Question: Good day.
I have an form witch displays all the information from my DB with the id the user selected, i then have a button that sends the data with phpmailer to the selected users email. In this information i have images that is uploaded to my server and the file path to my DB.
What i can not figure out is how do i get the images/files to be sent with the email when the user hits the forward call button.
Please if you can guide me in the right direction as most of the post i have read is for single files/images and adding it straight from the directory.
My View
<URL>
Folder with Images
[
DB Images
<URL>
'''
My View
'''<div class="col-lg-12">
<ul class="gallery">
<?php foreach($files as $row):
$images = explode(',', $row->files);
foreach($images as $files):?>
<img src="<?= base_url() . "uploads/ob_images/$files"; ?>" width="250" height="250">
<?php endforeach; ?>
<?php endforeach; ?>
</ul>
</div>
</div>'''
My Controller
'''function forward_call($id){
$data = array(
'formTitle' => 'Forward Call',
'title' => 'Call Management'
);
$this->load->library('form_validation');
$this->form_validation->set_rules('call_attended_by', 'Call Attendad By', 'trim|required|callback_reason_for_update');
if ($this->form_validation->run() === FALSE)
{
$data['supplier'] = $this->admin_model->get_supplier_list();
$data['priority'] = $this->admin_model->get_priority_level();
$data['camera'] = $this->admin_model->get_camera();
$data["data"] = $this->admin_model->get_current_call('', '', $id);
$results = $this->admin_model->get_supplier_list();
$data['files'] = $this->admin_model->get_call_images($id);
$this->load->view('frame/header_view');
$this->load->view('frame/sidebar_nav_view');
$this->load->view('helpdesk/forward_call', $data);
}
else
{
$message = "Your assistants is needed with the following call.<br><br>
<ins>Call ID:</ins> ".$_POST['id'].";<br><br>
<ins>Date Call Was Logged At HTCC:</ins> ".$_POST['date_logged']."<br><br>
<ins>Date Acknowledged By Technician:</ins> ".$_POST['date_logged']."<br><br>
<ins>Technician:</ins> ".$_POST['call_attended_by']."<br><br>
<ins>Call Status:</ins> ".$_POST['call_status']."<br><br>
<ins>Call Status:</ins> ".$_POST['location']."<br><br>
<ins>Call Priority:</ins> ".$_POST['priority_level']."<br><br>
<ins>Type Of Equipment:</ins> ".$_POST['type_of_equipment']."<br><br>
<ins>Call Description:</ins> ".$_POST['call_description']."<br><br>
<ins>Fault Found:</ins> ".$_POST['fault_found']."<br><br>
If you need any futher assists please contact Helpdesk or ".$_POST['call_attended_by']."<br><br>
Thanks HTCC Helpdesk Team!!";
$subject = "HTCC Call Assistants";
$this->admin_model->send_call($message,$subject,$_POST['email']);
$this->admin_model->forwarded_call($id);
redirect( base_url('admin/open_call_list'));
}'''
forward call
'''function forwarded_call($id = 0)
{
//$this->load->helper('url');
$data = array(
'id' => $this->input->post('id'),
'call_attended_by' => $this->input->post('call_attended_by'),
'date_acknowledged_by_tech' => $this->input->post('date_acknowledged_by_tech'),
'priority' => $this->input->post('priority_level'),
'supplier' => $this->input->post('supplier1'),
'forwarded_to' => $this->input->post('supplier1'),
'technician_email' => $this->input->post('technician_email'),
'date_forwarded' => date("Y-m-d H:i:s"),
);
$message = "The call with ID".$_POST['id']." you have logged will be forwarded to ".$_POST['supplier1']." .<br><br>
If you need any futher assists please contact ".$_POST['call_attended_by']." or Helpdesk;<br><br>
Thanks HTCC Helpdesk Team!!";
$subject = "HTCC Helpdesk";
$this->admin_model->send_call($message,$subject,$_POST['user_email']);
$module = "Helpdesk";
$activity = "Call Forwarded".$data['supplier'];
$this->insert_log($activity, $module);
if ($id == 0) {
return $this->db->insert('tbl_calls', $data);
} else {
$this->db->where('id', $id);
return $this->db->update('tbl_calls', $data);
}
}'''
My Phpmailer
'''function send_call($message,$subject,$sendTo){
require_once APPPATH.'libraries/mailer/class.phpmailer.php';
require_once APPPATH.'libraries/mailer/class.smtp.php';
require_once APPPATH.'libraries/mailer/mailer_config.php';
include APPPATH.'libraries/mailer/template/template.php';
$mail = new PHPMailer(true);
$mail->IsSMTP();
try
{
$mail->SMTPDebug = 1;
$mail->SMTPAuth = true;
$mail->SMTPSecure = 'ssl';
$mail->Host = HOST;
$mail->Port = PORT;
$mail->Username = GUSER;
$mail->Password = GPWD;
$mail->SetFrom(GUSER, 'Helpdesk');
$mail->Subject = "DO NOT REPLY - ".$subject;
$mail->IsHTML(true);
$mail->WordWrap = 0;
$hello = '<h1 style="color:#333;font-family:Helvetica,Arial,sans-serif;font-weight:300;padding:0;margin:10px 0 25px;text-align:center;line-height:1;word-break:normal;font-size:38px;letter-spacing:-1px">Hello Team, &#9786;</h1>';
$thanks = "<br><br><i>This is autogenerated email please do not reply.</i><br/><br/>Thanks,<br/>Helpdesk<br/><br/>";
$body = $hello.$message.$thanks;
$mail->Body = $header.$body.$footer;
$mail->AddAddress($sendTo);
if(!$mail->Send()) {
$error = 'Mail error: '.$mail->ErrorInfo;
return array('status' => false, 'message' => $error);
} else {
return array('status' => true, 'message' => '');
}
}
catch (phpmailerException $e)
{
$error = 'Mail error: '.$e->errorMessage();
return array('status' => false, 'message' => $error);
}
catch (Exception $e)
{
$error = 'Mail error: '.$e->getMessage();
return array('status' => false, 'message' => $error);
}
}'''
'''
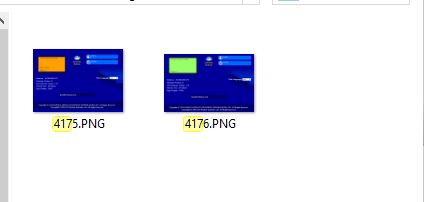
Answer: You have not posted the code for what you have tried so far, but I will have a guess at what you need.
I'm assuming that you have some basic mail script already, perhaps based on the examples provided with PHPMailer like <URL>.
It looks like your DB contains multiple filenames in one field, so you will need to split those apart before adding them as attachments. I'm assuming that you have done some DB query and the current row of data is in '$row'.
'''
$imageFolder = '/path/to/image/folder/';
$files = explode(',', $row['files']);
foreach ($files as $file) {
$mail->addAttachment($imageFolder . $file);
}
'''
That's all that's needed to add the files as simple attachments.